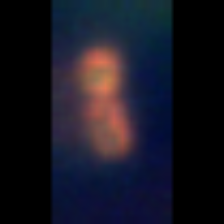
Taxon: Diatom_aggregate
Group: Diatoms